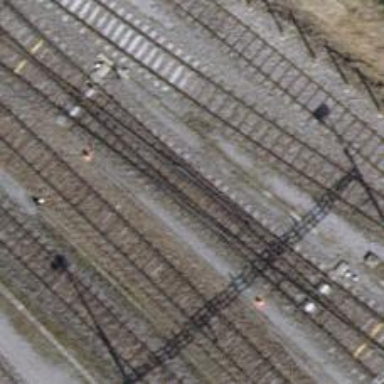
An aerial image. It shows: Railway switch.